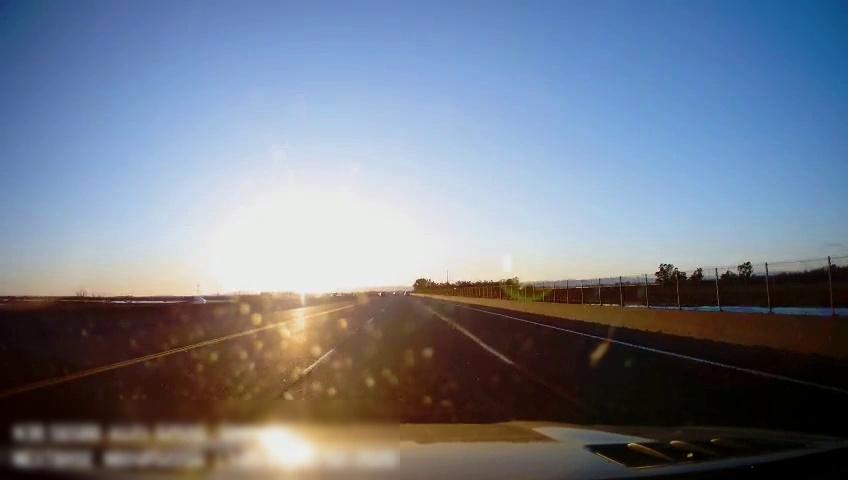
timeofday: Day
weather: Sunny
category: Drivable Space
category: Vehicles | Car
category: Lanes | Alternate Lane
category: Lanes | Current Lane
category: Lanes | Current Lane
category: Lanes | Alternate Lane